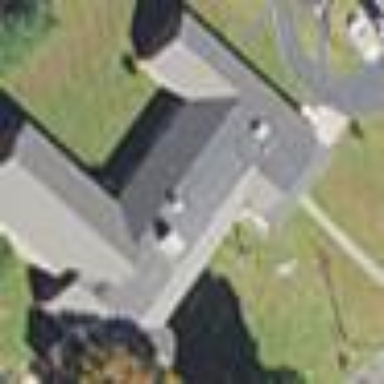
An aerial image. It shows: Building that serves as place of worship.